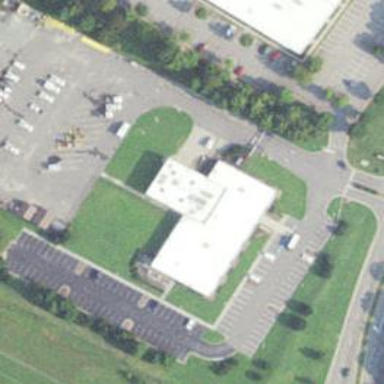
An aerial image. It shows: Building.